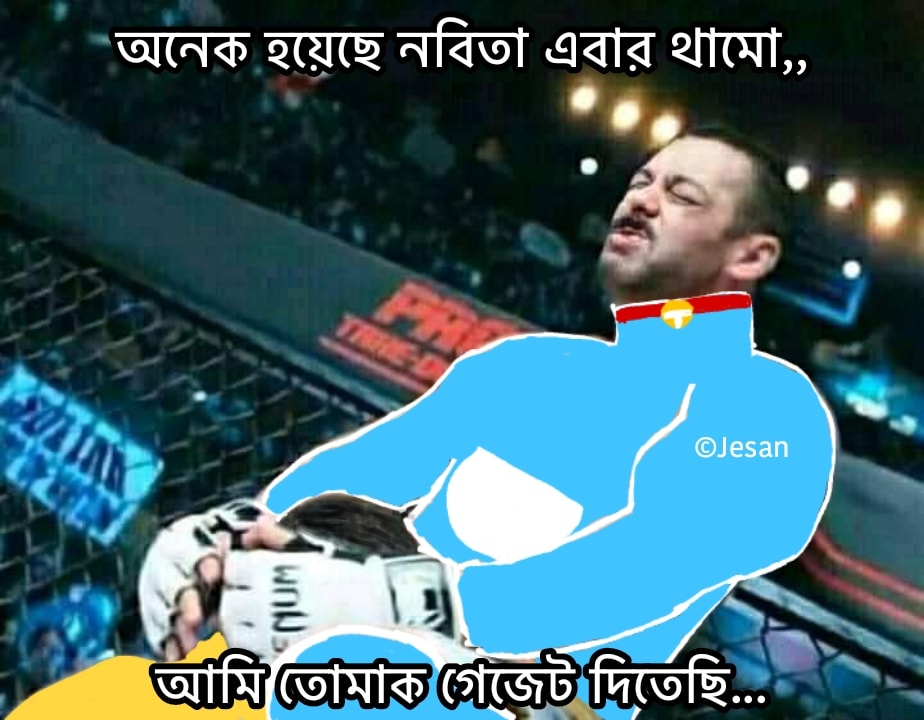
Caption: অনেক হয়েছে নবিতা এবার থামো , ,   আমি তোমাকে গেজেট দিতেছি ...
Label: non-hate